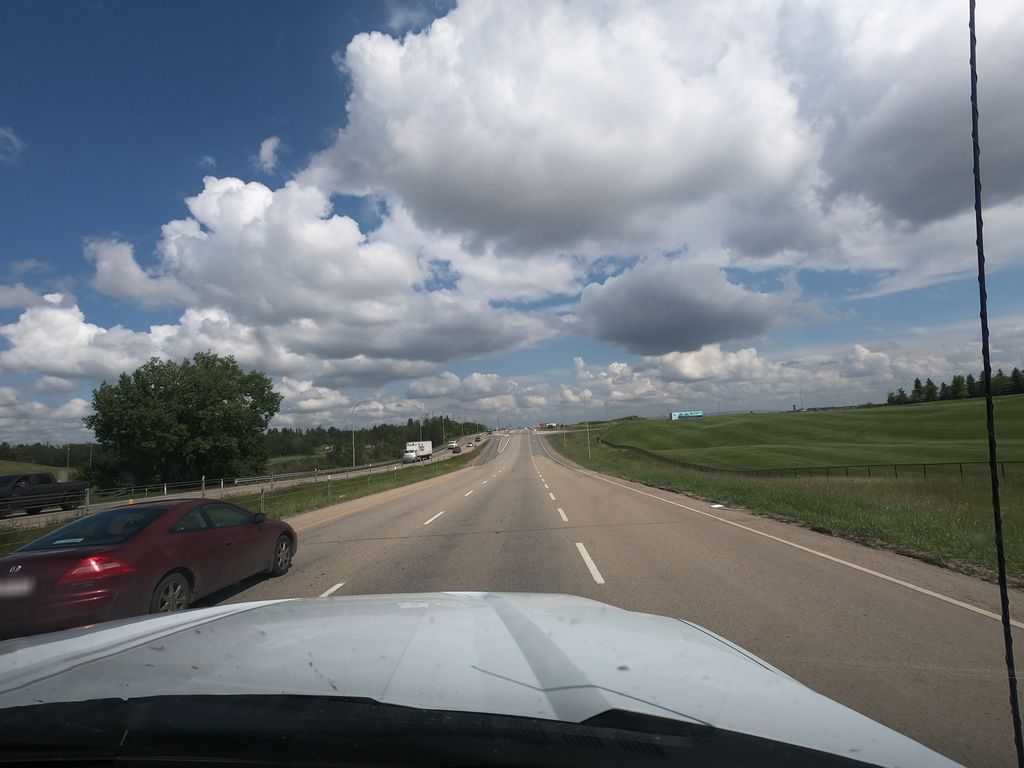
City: edmonton